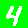
Digit: 4